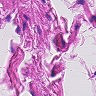
Metastatic tissue present: no